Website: apple
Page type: billing-address
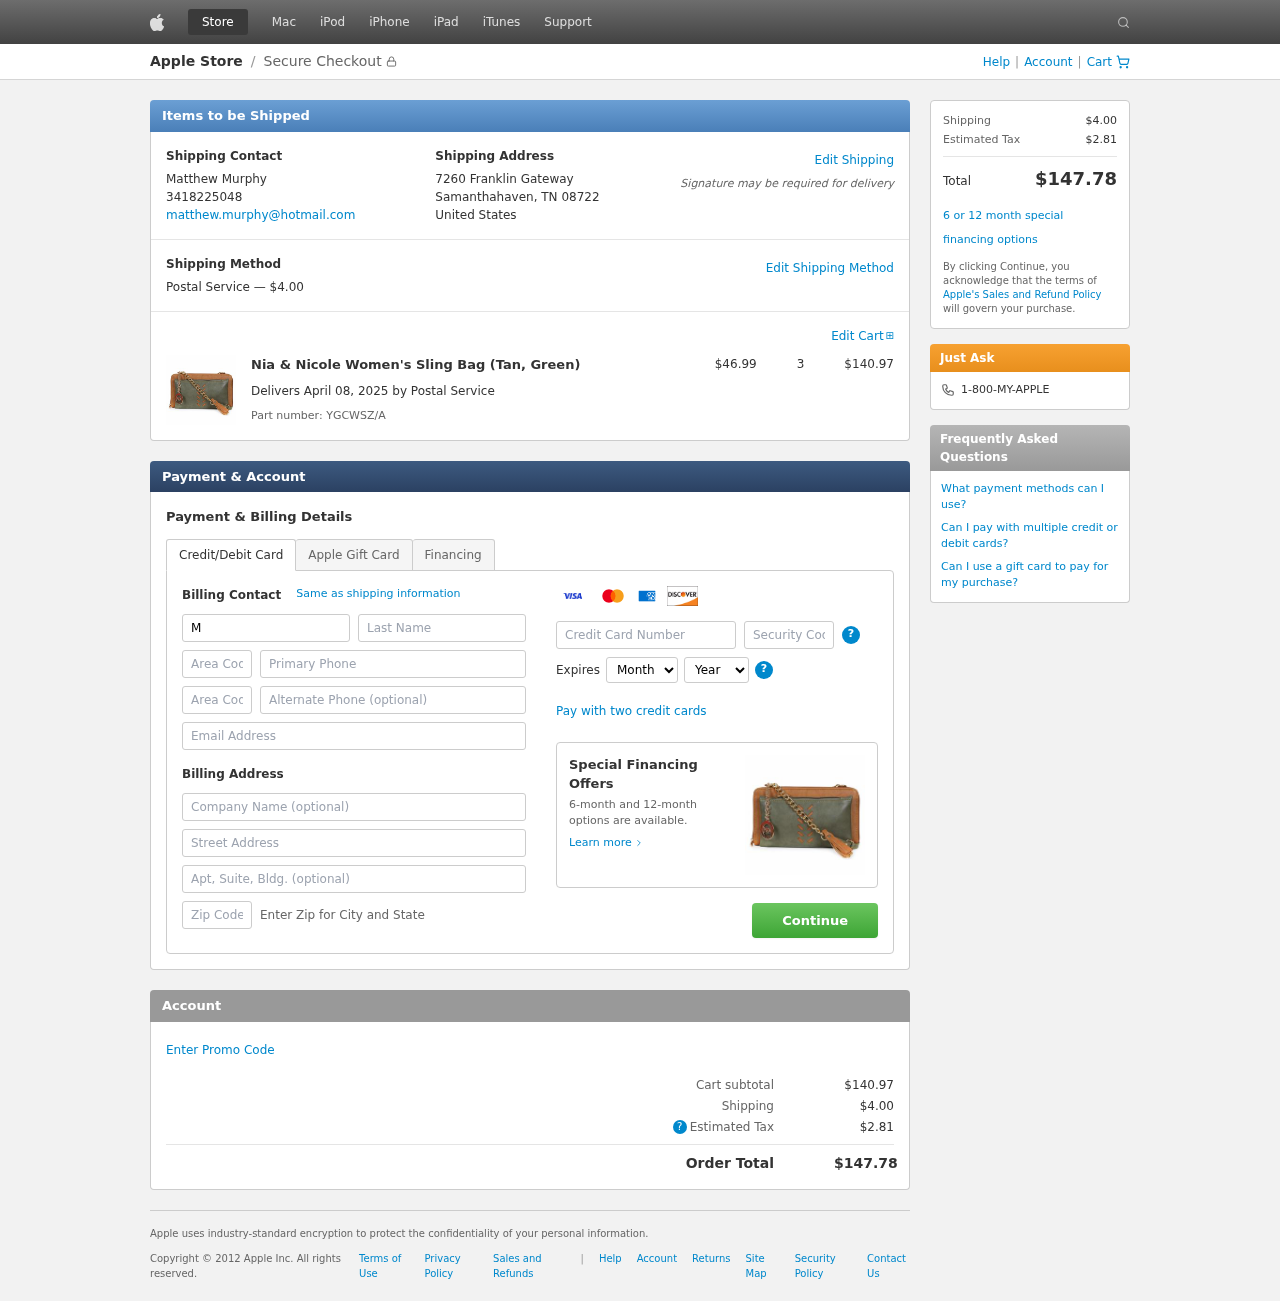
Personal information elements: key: PII_CARD_CVV
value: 483
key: PII_CARD_EXPIRY_MONTH
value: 04
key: PII_CARD_EXPIRY_YEAR
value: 30
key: PII_CARD_NUMBER
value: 6011 4183 2139 6408
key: PII_CITY_STATE_ZIP
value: Samanthahaven, TN 08722
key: PII_COMPANY
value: Love-Flores
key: PII_COUNTRY
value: United States
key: PII_EMAIL
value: matthew.murphy@hotmail.com
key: PII_FIRSTNAME
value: Matthew
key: PII_FULLNAME
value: Matthew Murphy
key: PII_LASTNAME
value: Murphy
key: PII_PHONE
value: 3418225048
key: PII_PHONE_ALT
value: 3535448781
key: PII_PHONE_ALT_AREA
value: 353
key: PII_PHONE_AREA
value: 341
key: PII_POSTCODE2
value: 45605
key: PII_STREET
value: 7260 Franklin Gateway
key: PII_STREET2
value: Suite 250
Product elements: key: PRODUCT1_NAME
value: Nia & Nicole Women's Sling Bag (Tan, Green)
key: PRODUCT1_PRICE
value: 46.99
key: PRODUCT1_QUANTITY
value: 3
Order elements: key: ORDER_SHIPPING_COST
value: $4.00
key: ORDER_SUBTOTAL
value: $140.97
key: ORDER_DELIVERY_DATE
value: April 08, 2025
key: ORDER_PART_NUMBER
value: YGCWSZ/A
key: ORDER_TAX
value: $2.81
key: ORDER_TOTAL
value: $147.78